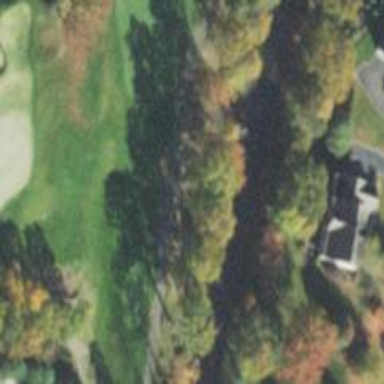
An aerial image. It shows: Golf cartpath that is also road path.